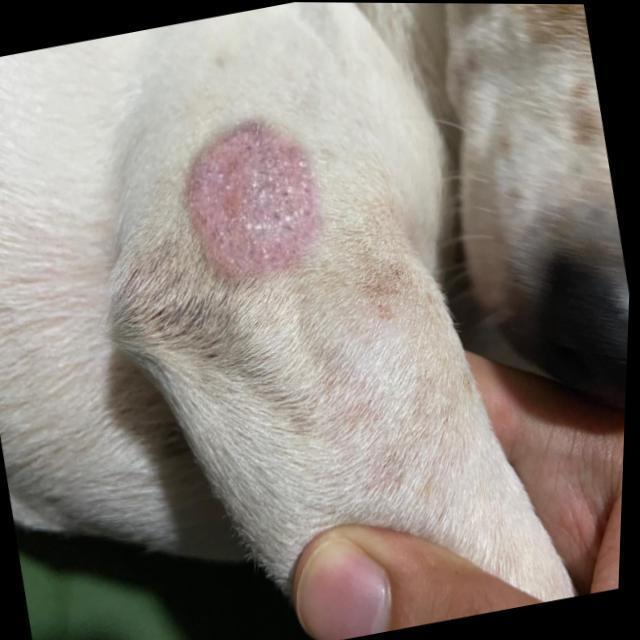
Canine ringworm (Dermatophytosis) — fungal infection caused by Microsporum or Trichophyton. Presents with circular alopecia, scaling, crusting, and broken hairs.